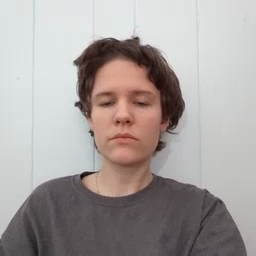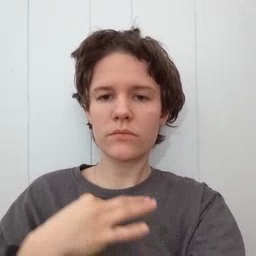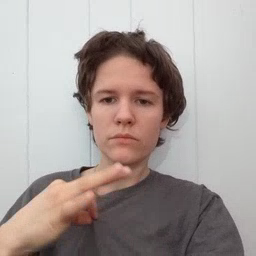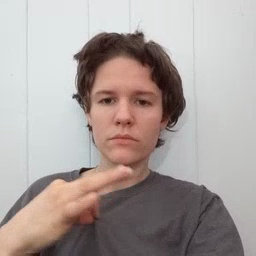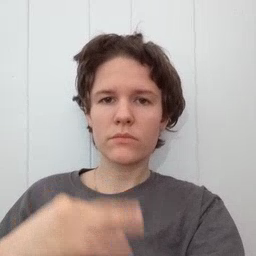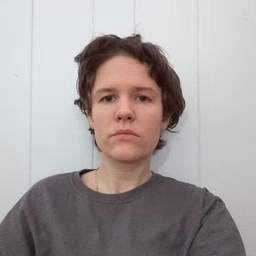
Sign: shirt